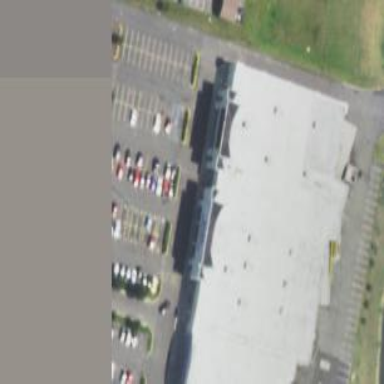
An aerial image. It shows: Building.